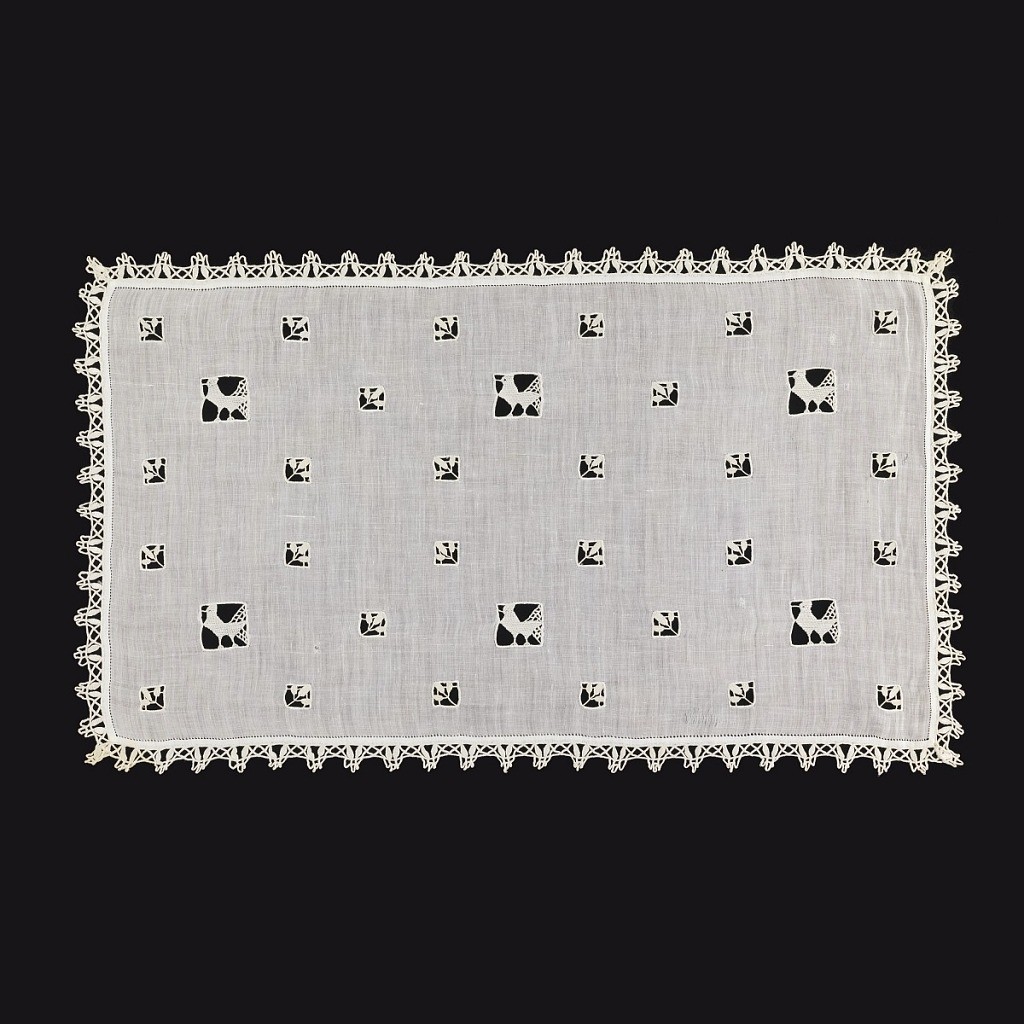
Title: Table cover
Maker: Sybil Carter Indian Mission and Lace Industry Association
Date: ca. 1900
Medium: linen Technique: cutwork with needle lace
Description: Rectangular panel of linen ornamented with small squares containing leaves worked in needle lace and larger squared containing birds worked in needle lace, edged with narrow bobbin lace.